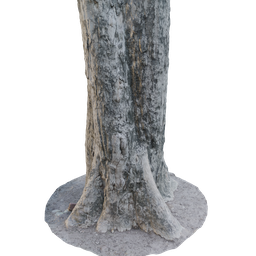
Label: nature